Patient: sex F, age 67
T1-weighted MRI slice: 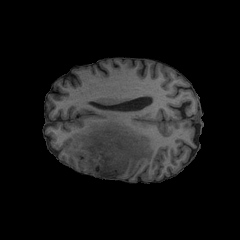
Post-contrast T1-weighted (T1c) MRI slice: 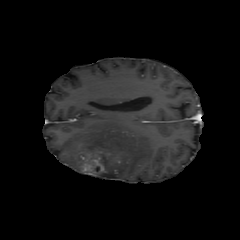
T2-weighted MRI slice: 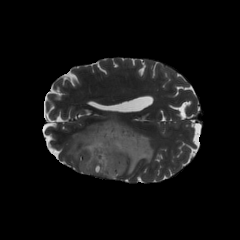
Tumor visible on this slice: yes
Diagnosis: Astrocytoma, IDH-mutant
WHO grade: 4